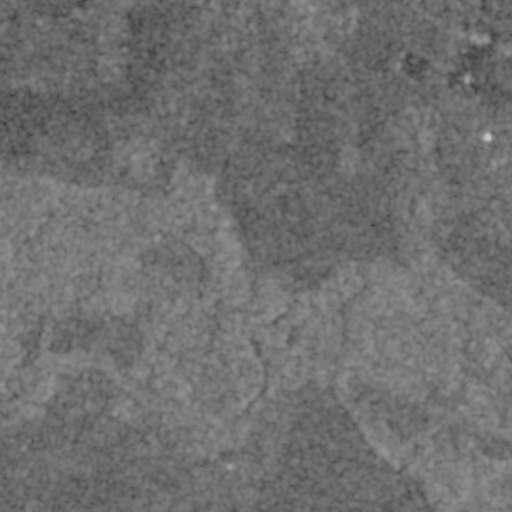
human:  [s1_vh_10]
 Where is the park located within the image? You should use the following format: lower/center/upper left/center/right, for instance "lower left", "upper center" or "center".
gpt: The park is located in the upper center of the image.
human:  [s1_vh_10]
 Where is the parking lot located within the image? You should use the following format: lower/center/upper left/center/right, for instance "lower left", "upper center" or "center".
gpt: The parking lot is located in the upper center of the image.
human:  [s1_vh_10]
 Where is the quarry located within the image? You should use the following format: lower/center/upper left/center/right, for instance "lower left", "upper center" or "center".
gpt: The quarry is located in the upper right of the image.
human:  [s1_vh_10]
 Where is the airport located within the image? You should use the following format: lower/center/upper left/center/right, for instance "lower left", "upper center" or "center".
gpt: There is no airport in the image.

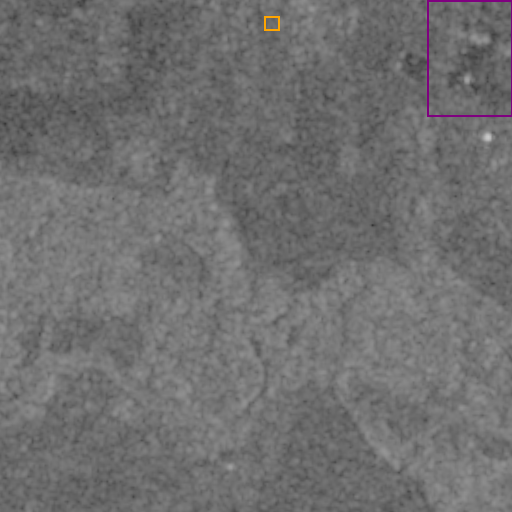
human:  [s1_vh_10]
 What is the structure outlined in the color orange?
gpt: The structure outlined in orange is a park.
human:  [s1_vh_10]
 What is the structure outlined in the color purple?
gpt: The structure outlined in purple is a quarry.
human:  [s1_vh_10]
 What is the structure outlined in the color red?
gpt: There is no red outline.